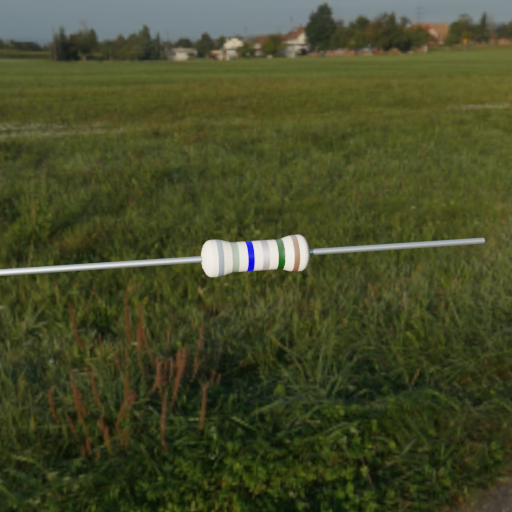
Resistor colour bands (in order): gray, gray, blue, silver, black, brown